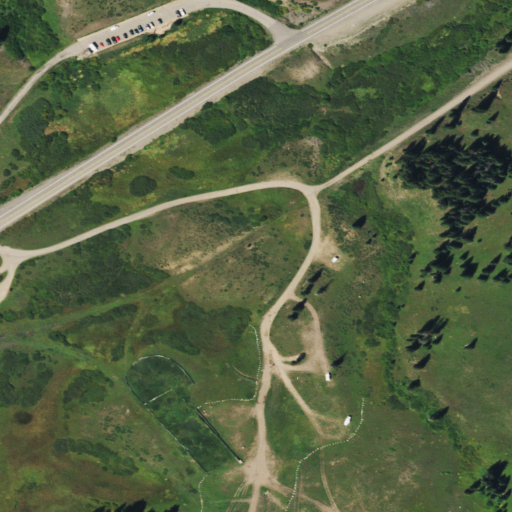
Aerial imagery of gap in Colorado named Lizard Head Pass containing grassland, open development, herbaceous wetlands, deciduous forest, woody wetlands, evergreen forest, low intensity development, and medium intensity development